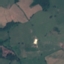
Land use / land cover class: Pasture